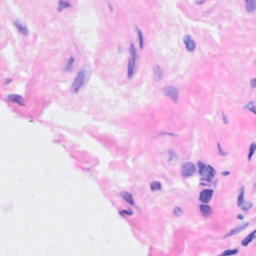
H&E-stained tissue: Breast